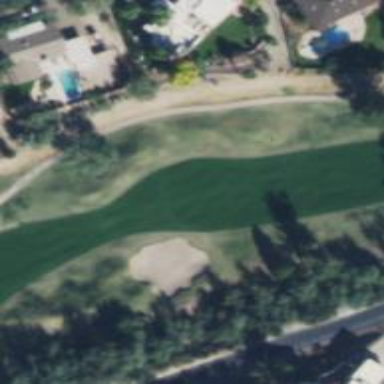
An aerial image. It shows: View of golf hole.